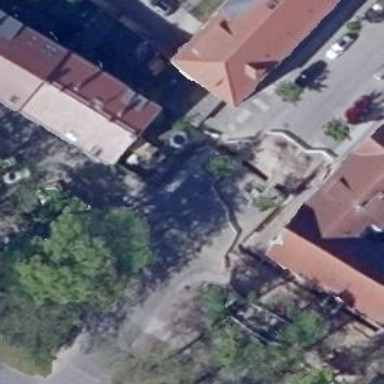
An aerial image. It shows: Sidewalk along the footway.